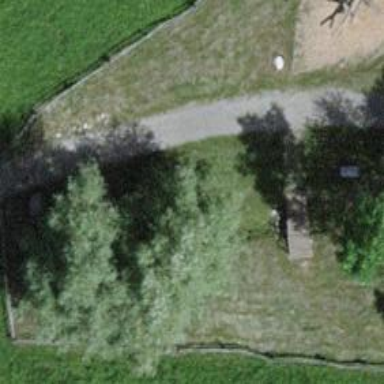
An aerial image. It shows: Broadleaved deciduous tree located in park.